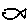
Label: fish